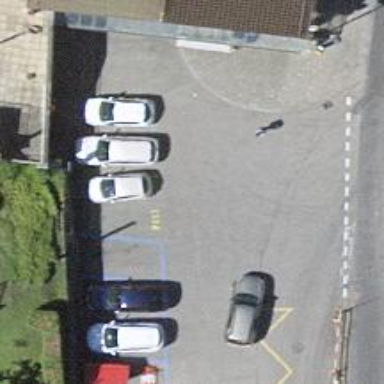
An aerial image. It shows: Parking aisle designated as service road.